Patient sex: F
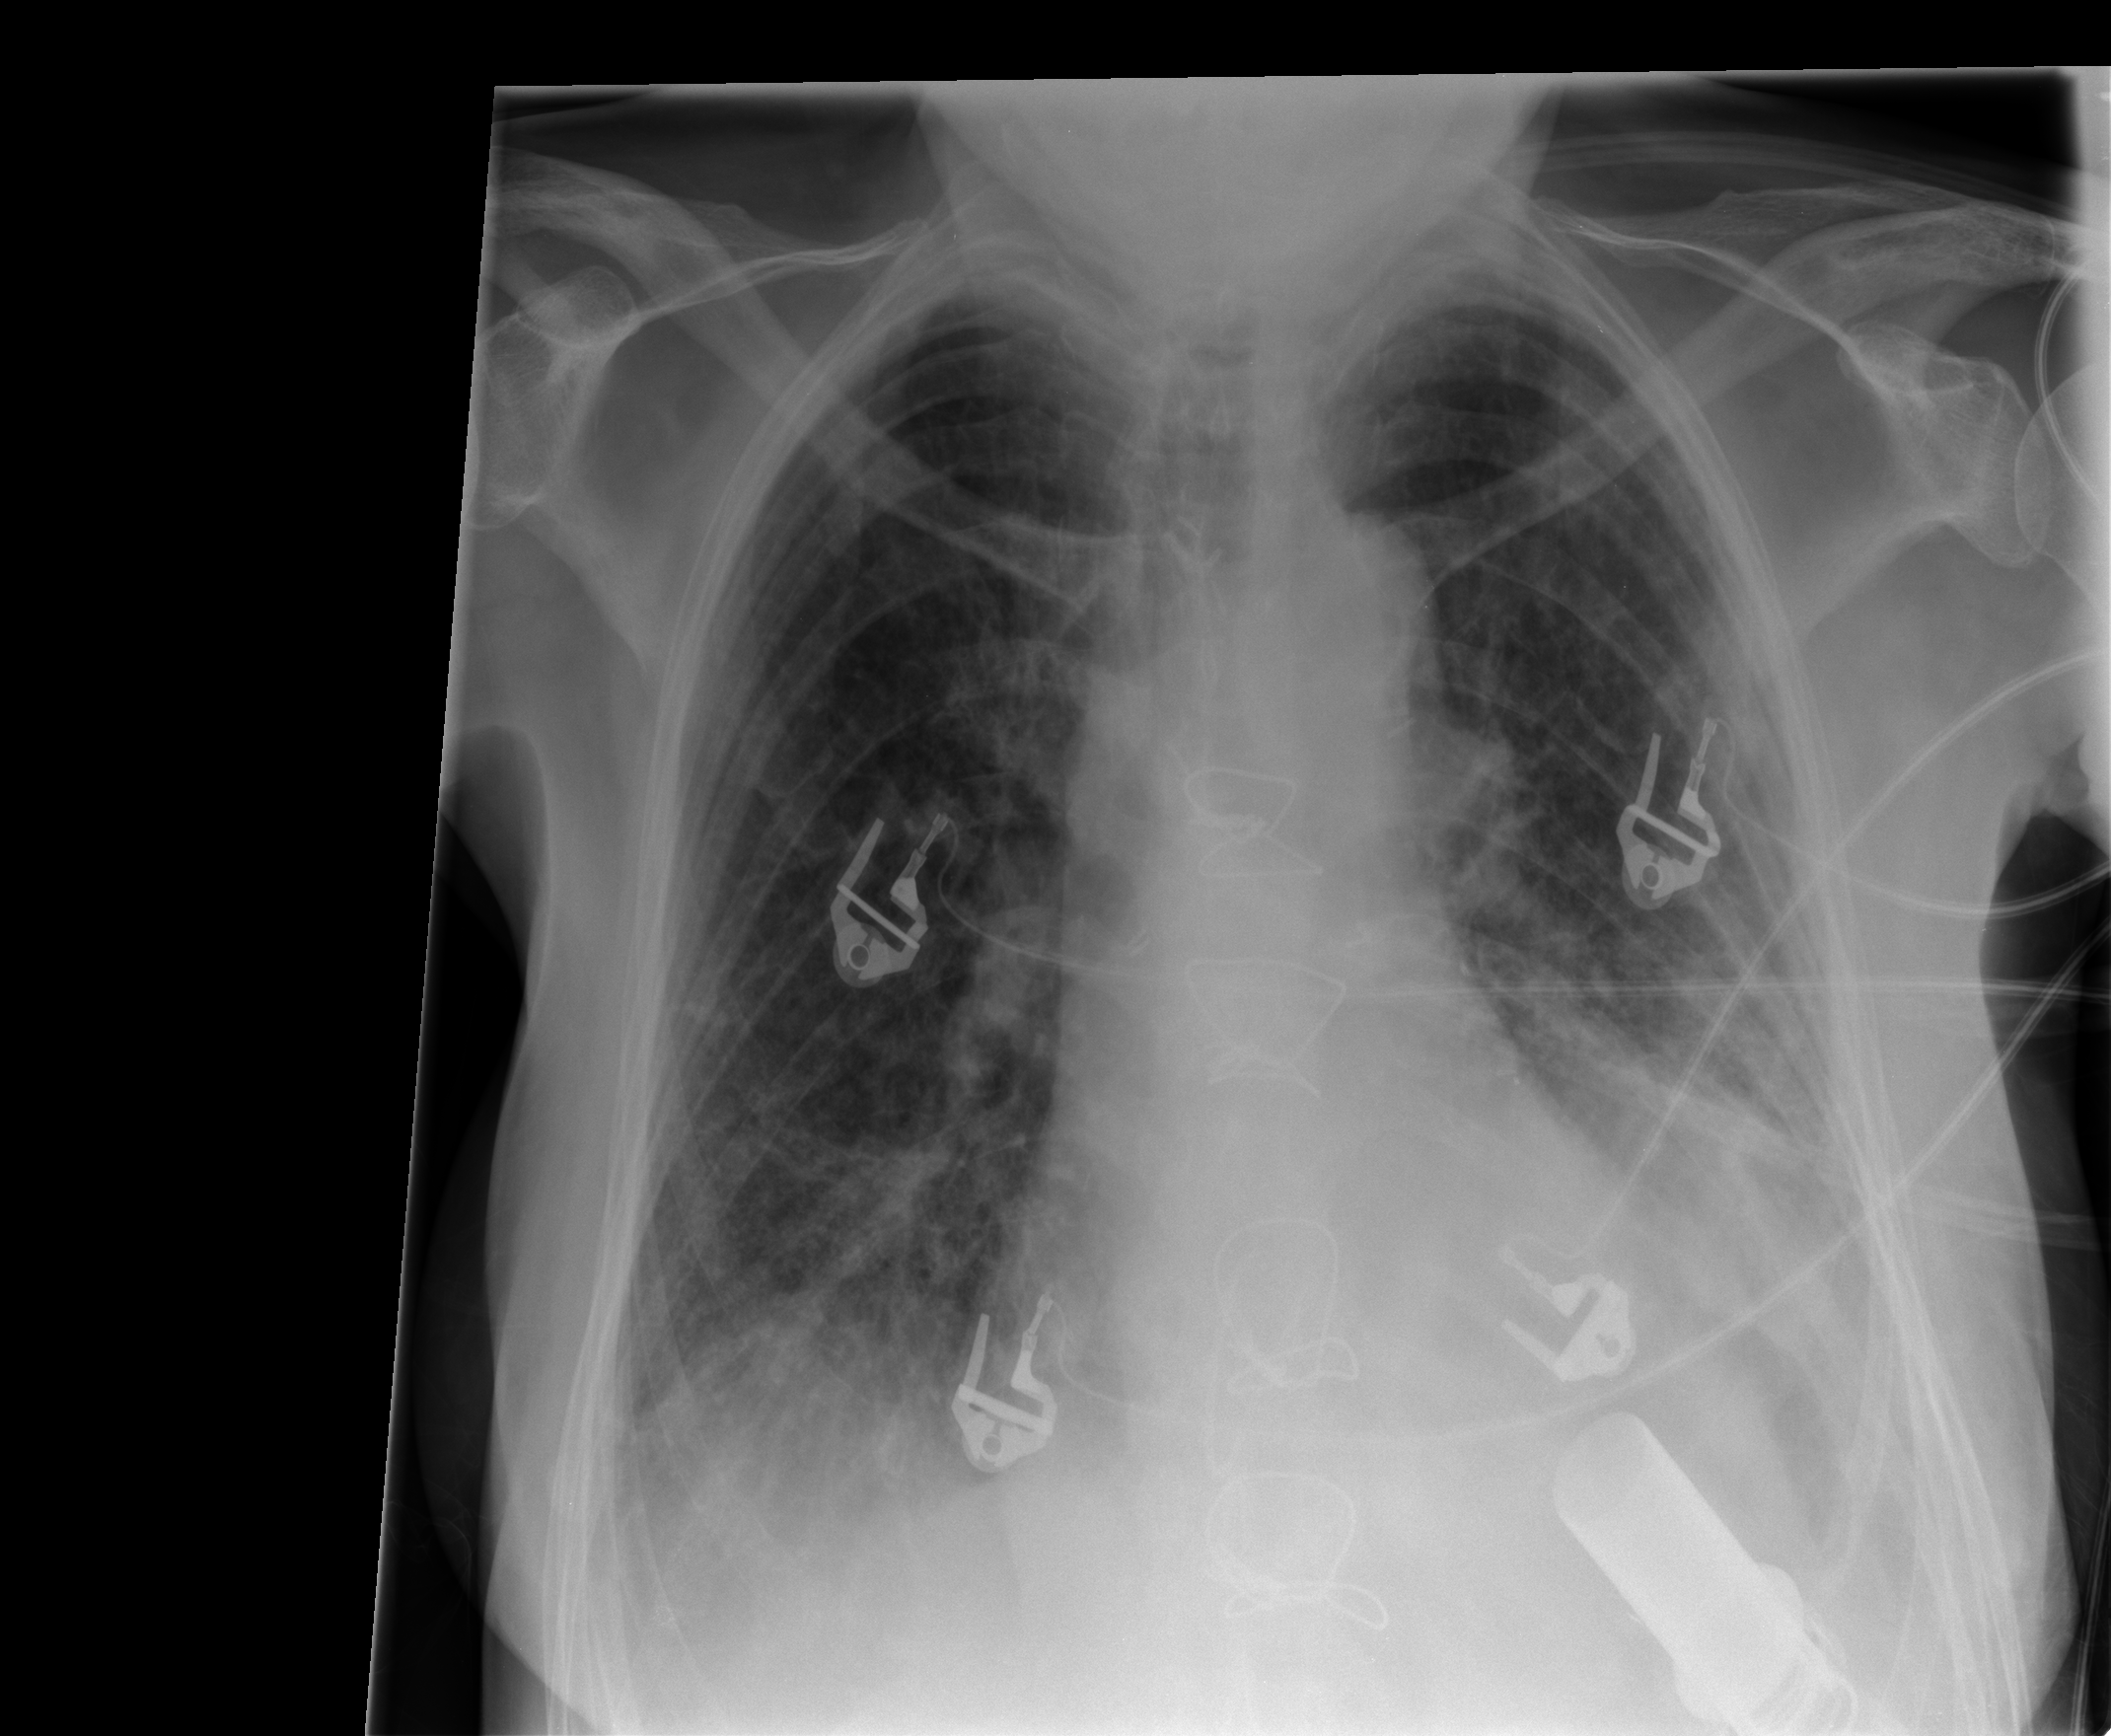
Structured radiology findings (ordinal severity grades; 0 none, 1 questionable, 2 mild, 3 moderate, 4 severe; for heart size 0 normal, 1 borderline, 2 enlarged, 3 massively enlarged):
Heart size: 2
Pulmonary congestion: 2
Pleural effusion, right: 0
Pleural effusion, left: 2
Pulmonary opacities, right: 0
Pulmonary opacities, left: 0
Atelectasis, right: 2
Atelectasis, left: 2